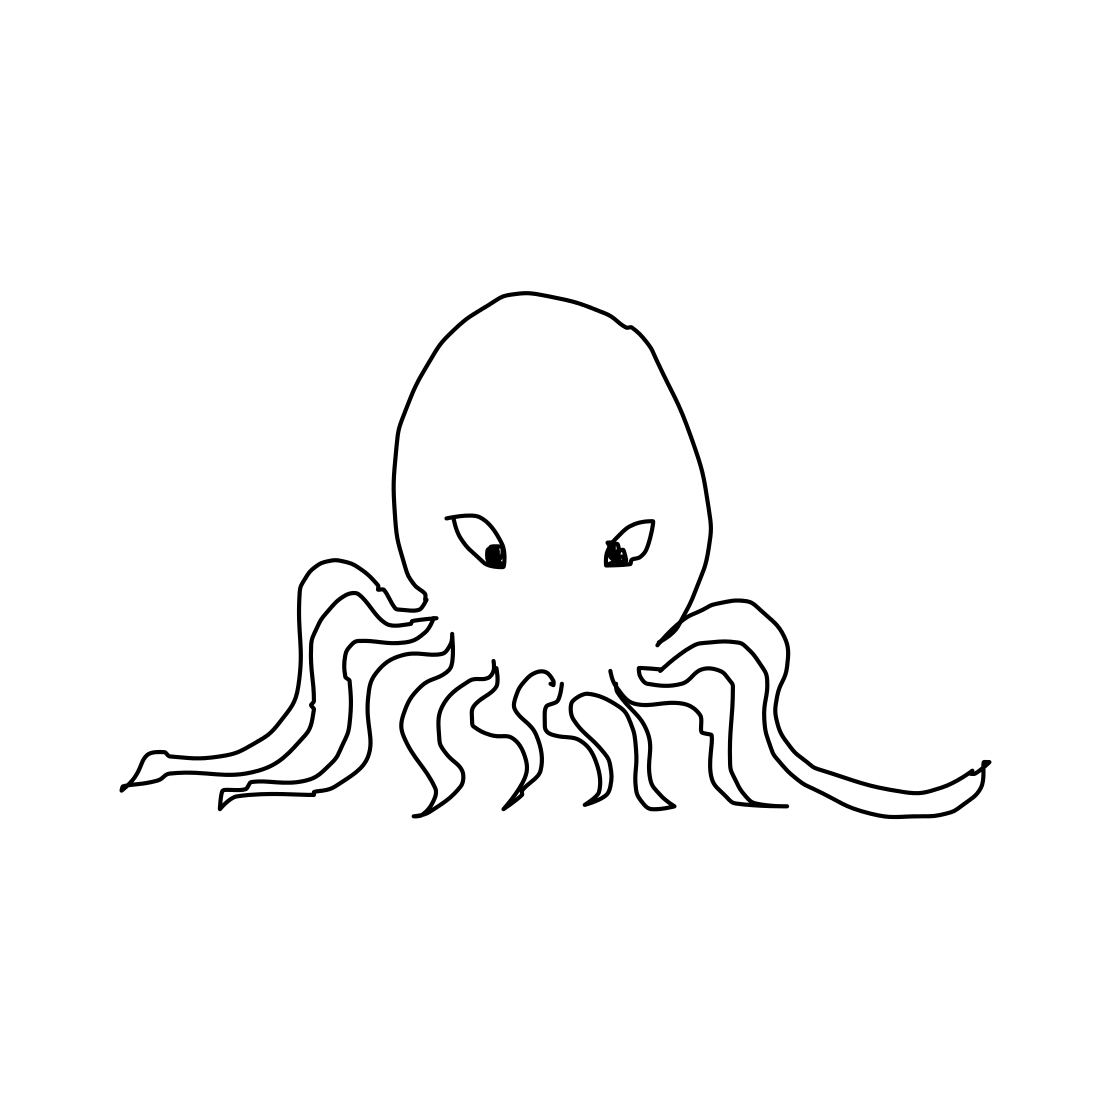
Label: octopus